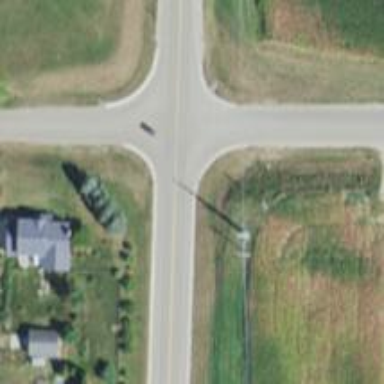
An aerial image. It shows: Power pole.